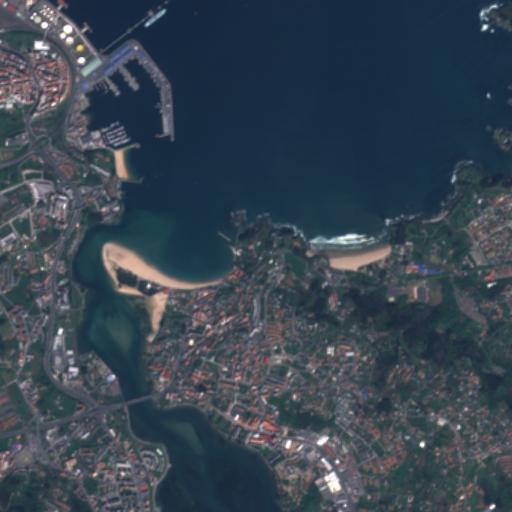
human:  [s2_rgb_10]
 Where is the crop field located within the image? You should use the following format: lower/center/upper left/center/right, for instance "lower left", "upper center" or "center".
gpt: The crop field is located in the left of the image.
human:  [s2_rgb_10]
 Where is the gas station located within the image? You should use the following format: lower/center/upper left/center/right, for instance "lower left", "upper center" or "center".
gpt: The gas station is located in the left of the image.
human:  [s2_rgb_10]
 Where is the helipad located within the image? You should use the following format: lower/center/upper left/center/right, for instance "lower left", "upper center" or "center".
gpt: The helipad is located in the upper left of the image.
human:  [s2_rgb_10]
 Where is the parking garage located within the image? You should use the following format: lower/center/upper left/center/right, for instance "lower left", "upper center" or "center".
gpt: The parking garage is located in the center left of the image.
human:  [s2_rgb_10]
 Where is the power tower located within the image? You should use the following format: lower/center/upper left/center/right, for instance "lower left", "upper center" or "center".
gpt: The power tower is located in the lower left of the image.
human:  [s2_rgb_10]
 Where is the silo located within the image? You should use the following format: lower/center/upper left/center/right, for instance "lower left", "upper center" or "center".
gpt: The silo is located in the upper left of the image.
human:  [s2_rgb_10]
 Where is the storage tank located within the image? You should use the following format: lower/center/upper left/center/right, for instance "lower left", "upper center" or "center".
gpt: The storage tank is located in the center right of the image.
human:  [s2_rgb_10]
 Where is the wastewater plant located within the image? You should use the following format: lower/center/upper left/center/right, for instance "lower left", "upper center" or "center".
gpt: The wastewater plant is located in the lower left of the image.
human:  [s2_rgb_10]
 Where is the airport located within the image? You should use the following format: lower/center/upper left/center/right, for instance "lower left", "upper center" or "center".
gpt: There is no airport in the image.